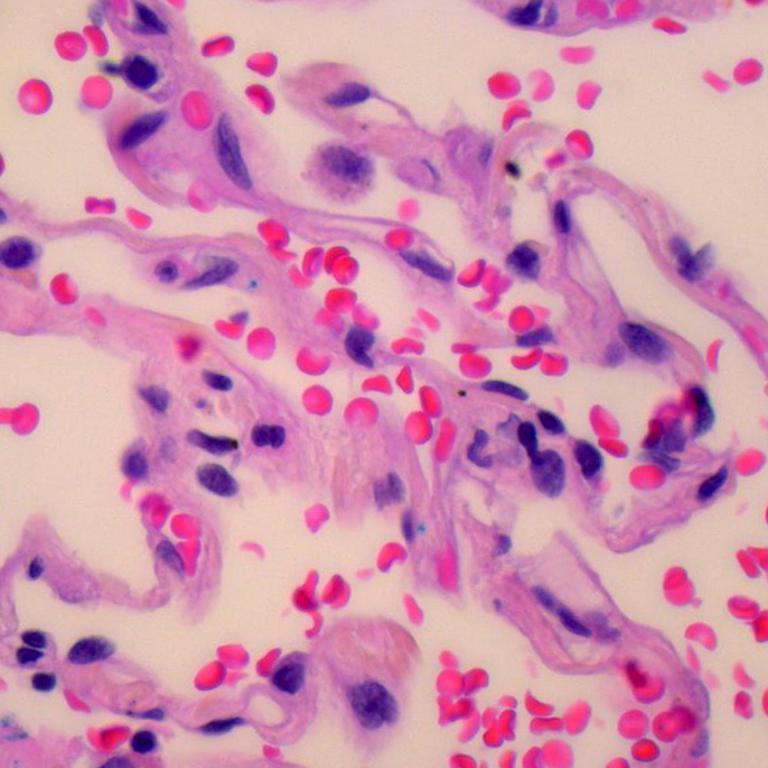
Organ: lung
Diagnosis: benign